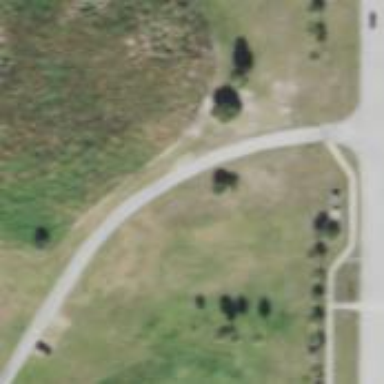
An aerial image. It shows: Path for both roads and golfers.